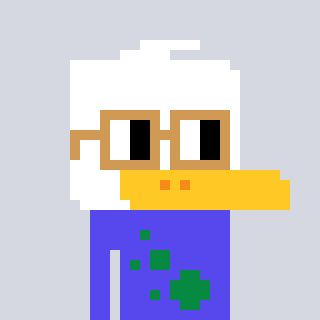
a pixel art character with square brown glasses, a duck-shaped head and a computerblue-colored body on a cool background